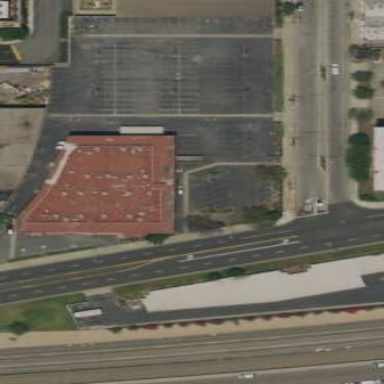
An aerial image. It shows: Commercial building.